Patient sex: M
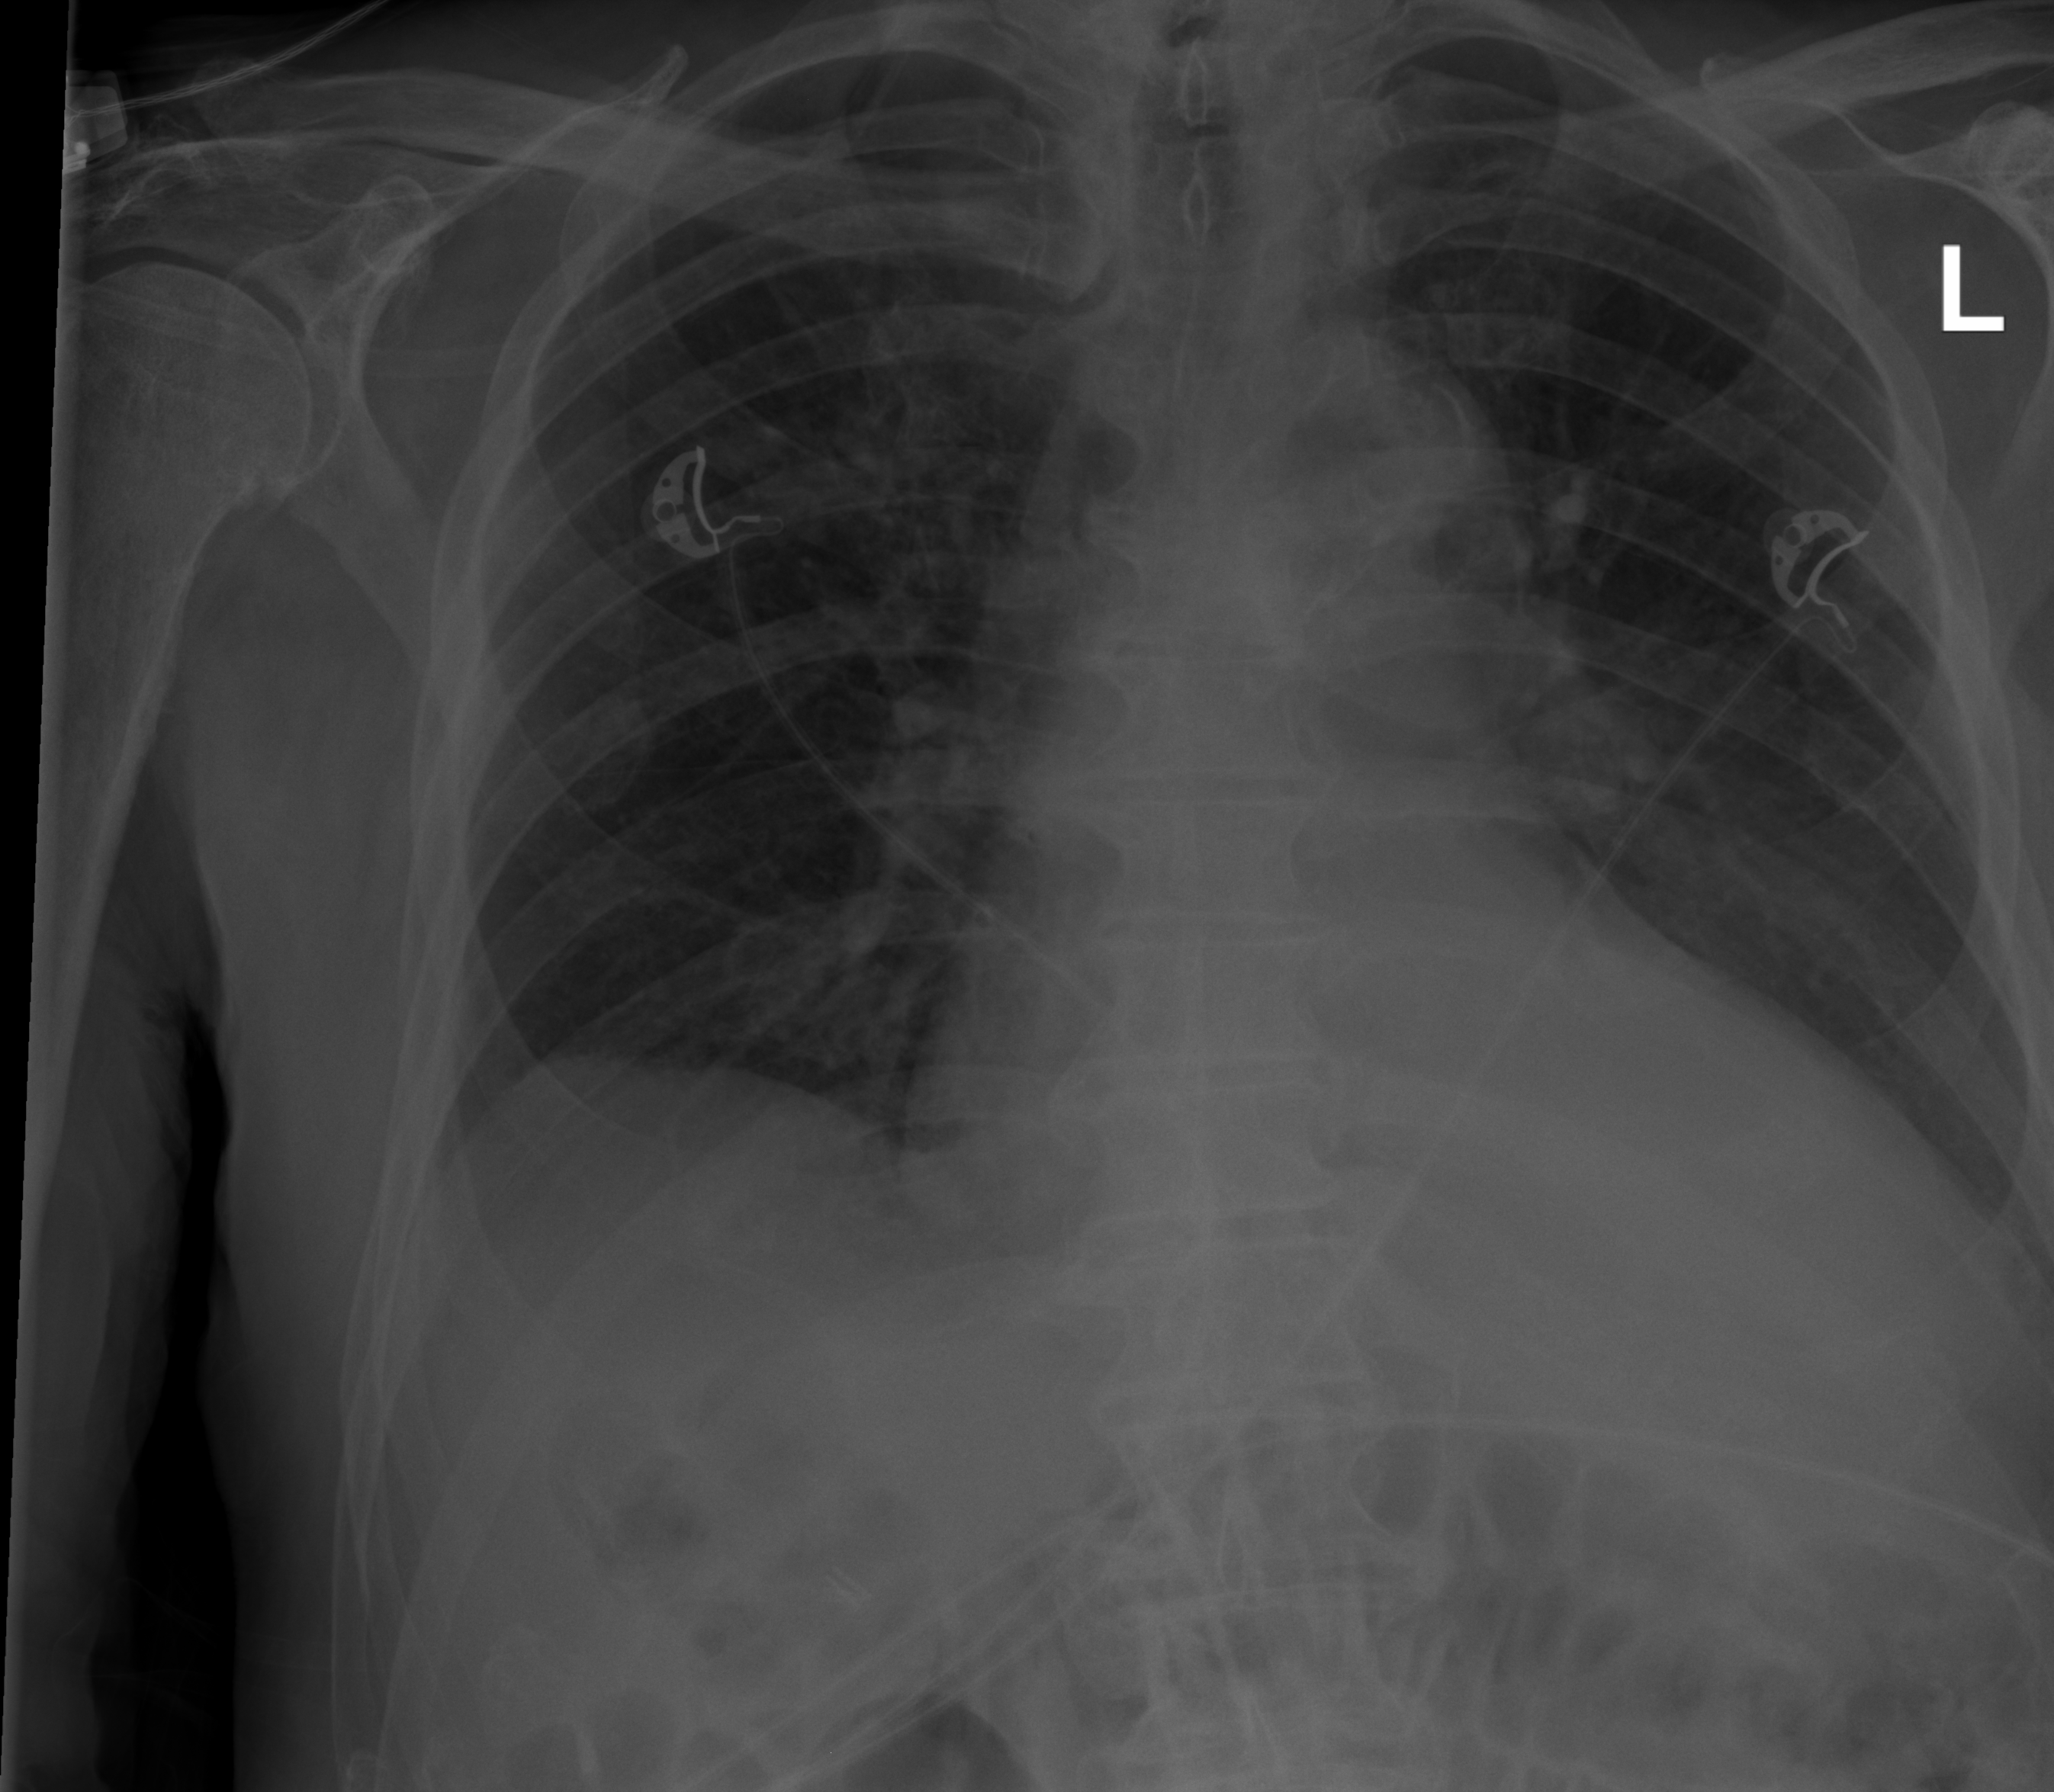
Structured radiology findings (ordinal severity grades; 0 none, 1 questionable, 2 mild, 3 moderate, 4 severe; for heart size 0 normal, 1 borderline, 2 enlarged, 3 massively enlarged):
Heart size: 2
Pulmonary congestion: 0
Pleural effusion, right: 0
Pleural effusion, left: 0
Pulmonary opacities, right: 0
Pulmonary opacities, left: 2
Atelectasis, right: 1
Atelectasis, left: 2